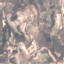
Label: PermanentCrop